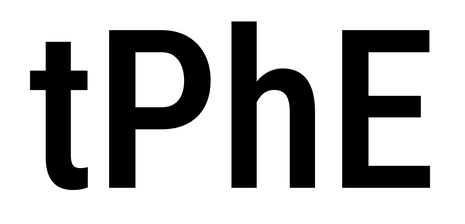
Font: Roboto_Condensed_Medium